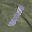
Label: 1